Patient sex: M
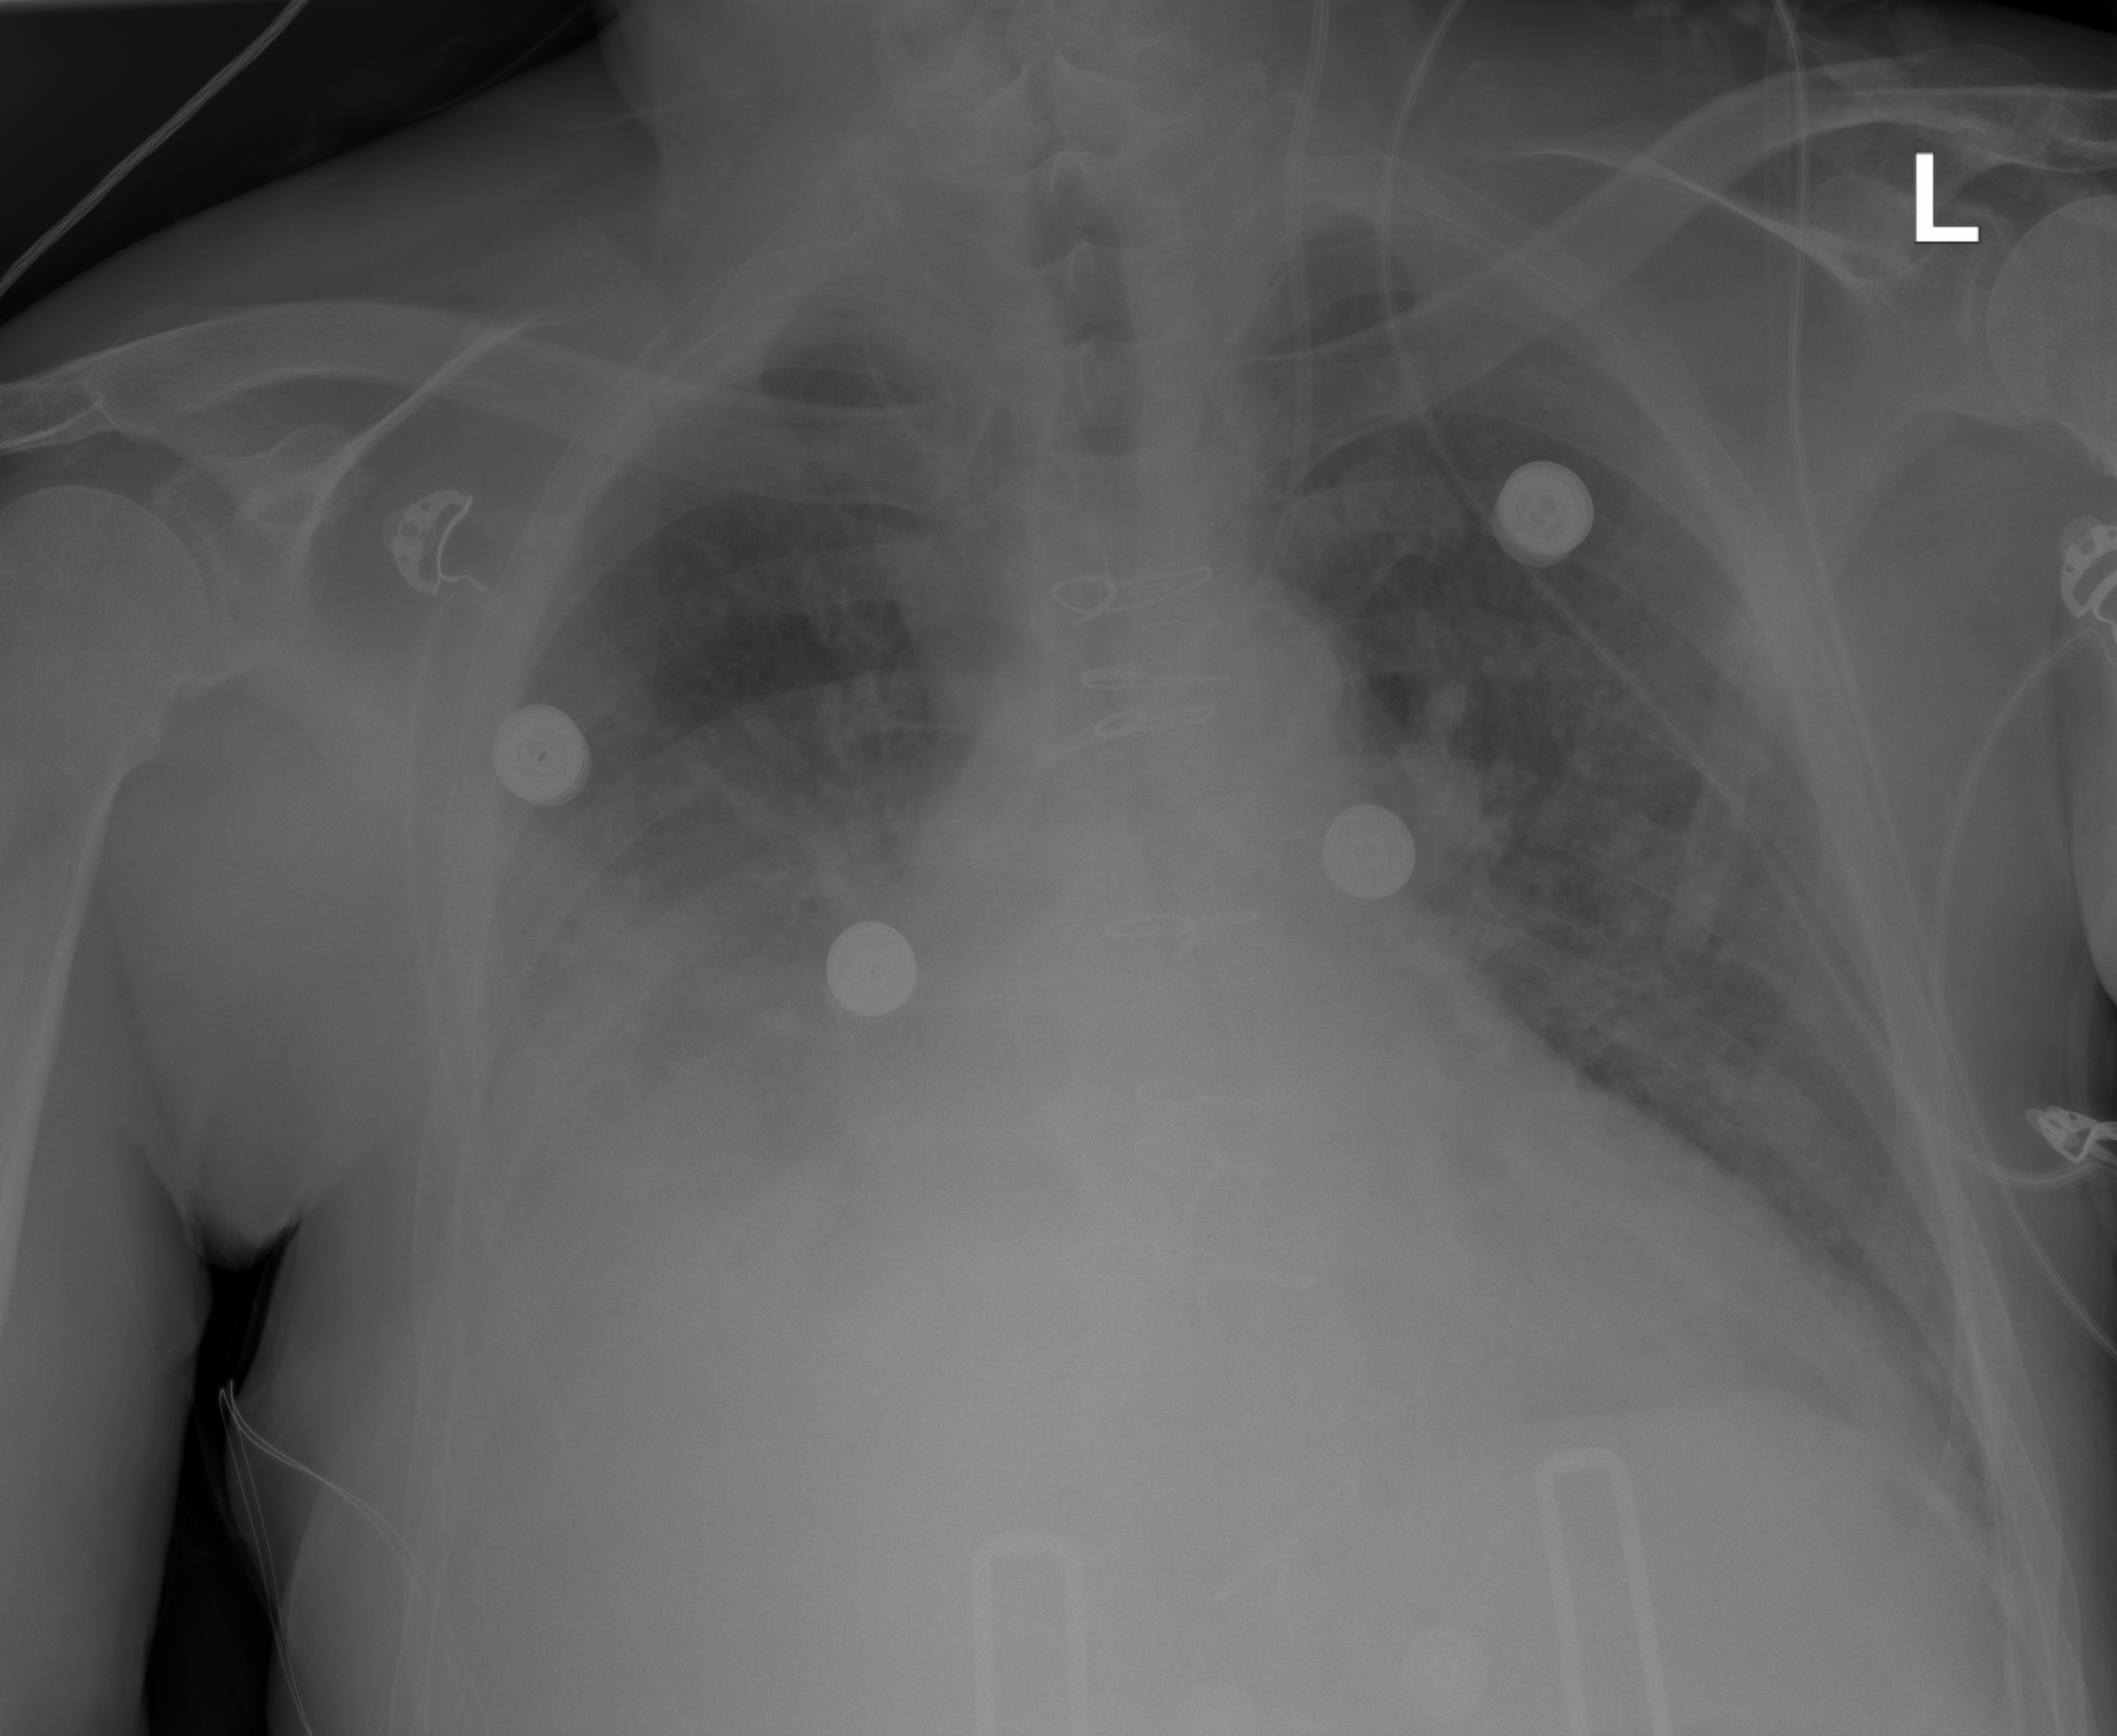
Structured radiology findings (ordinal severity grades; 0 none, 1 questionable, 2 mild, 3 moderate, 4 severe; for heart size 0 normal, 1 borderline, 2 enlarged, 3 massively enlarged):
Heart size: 2
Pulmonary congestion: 2
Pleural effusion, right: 3
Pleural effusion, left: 1
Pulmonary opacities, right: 2
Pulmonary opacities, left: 2
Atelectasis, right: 2
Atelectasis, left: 2